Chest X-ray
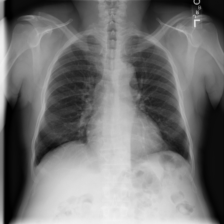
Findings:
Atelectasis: negative
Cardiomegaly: negative
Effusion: negative
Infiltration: negative
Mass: negative
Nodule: negative
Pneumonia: negative
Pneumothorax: negative
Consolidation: negative
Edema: negative
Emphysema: negative
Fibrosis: negative
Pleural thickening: negative
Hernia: negative